Question: At school the 'JButton' is themed like this:
##
At home the 'JButton' is themed like this:

Is it possible to switch the style to the second image?
Not really that big of a deal, but I'd rather have it show up as the second one.
Both computers use Windows 7, if I were to create a button from my home computer, it would look like the second one, but If I make it at school and switch it to my computer at home, it would look like the first
Why does it switch between the two?
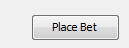
Answer: Take a look at <URL>
The first is using the Metal look and feel and can be initialised using something like..
'''
UIManager.setLookAndFeel(UIManager.getCrossPlatformLookAndFeelClassName());
'''
or
'''
UIManager.setLookAndFeel("javax.swing.plaf.metal.MetalLookAndFeel");
'''